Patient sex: F
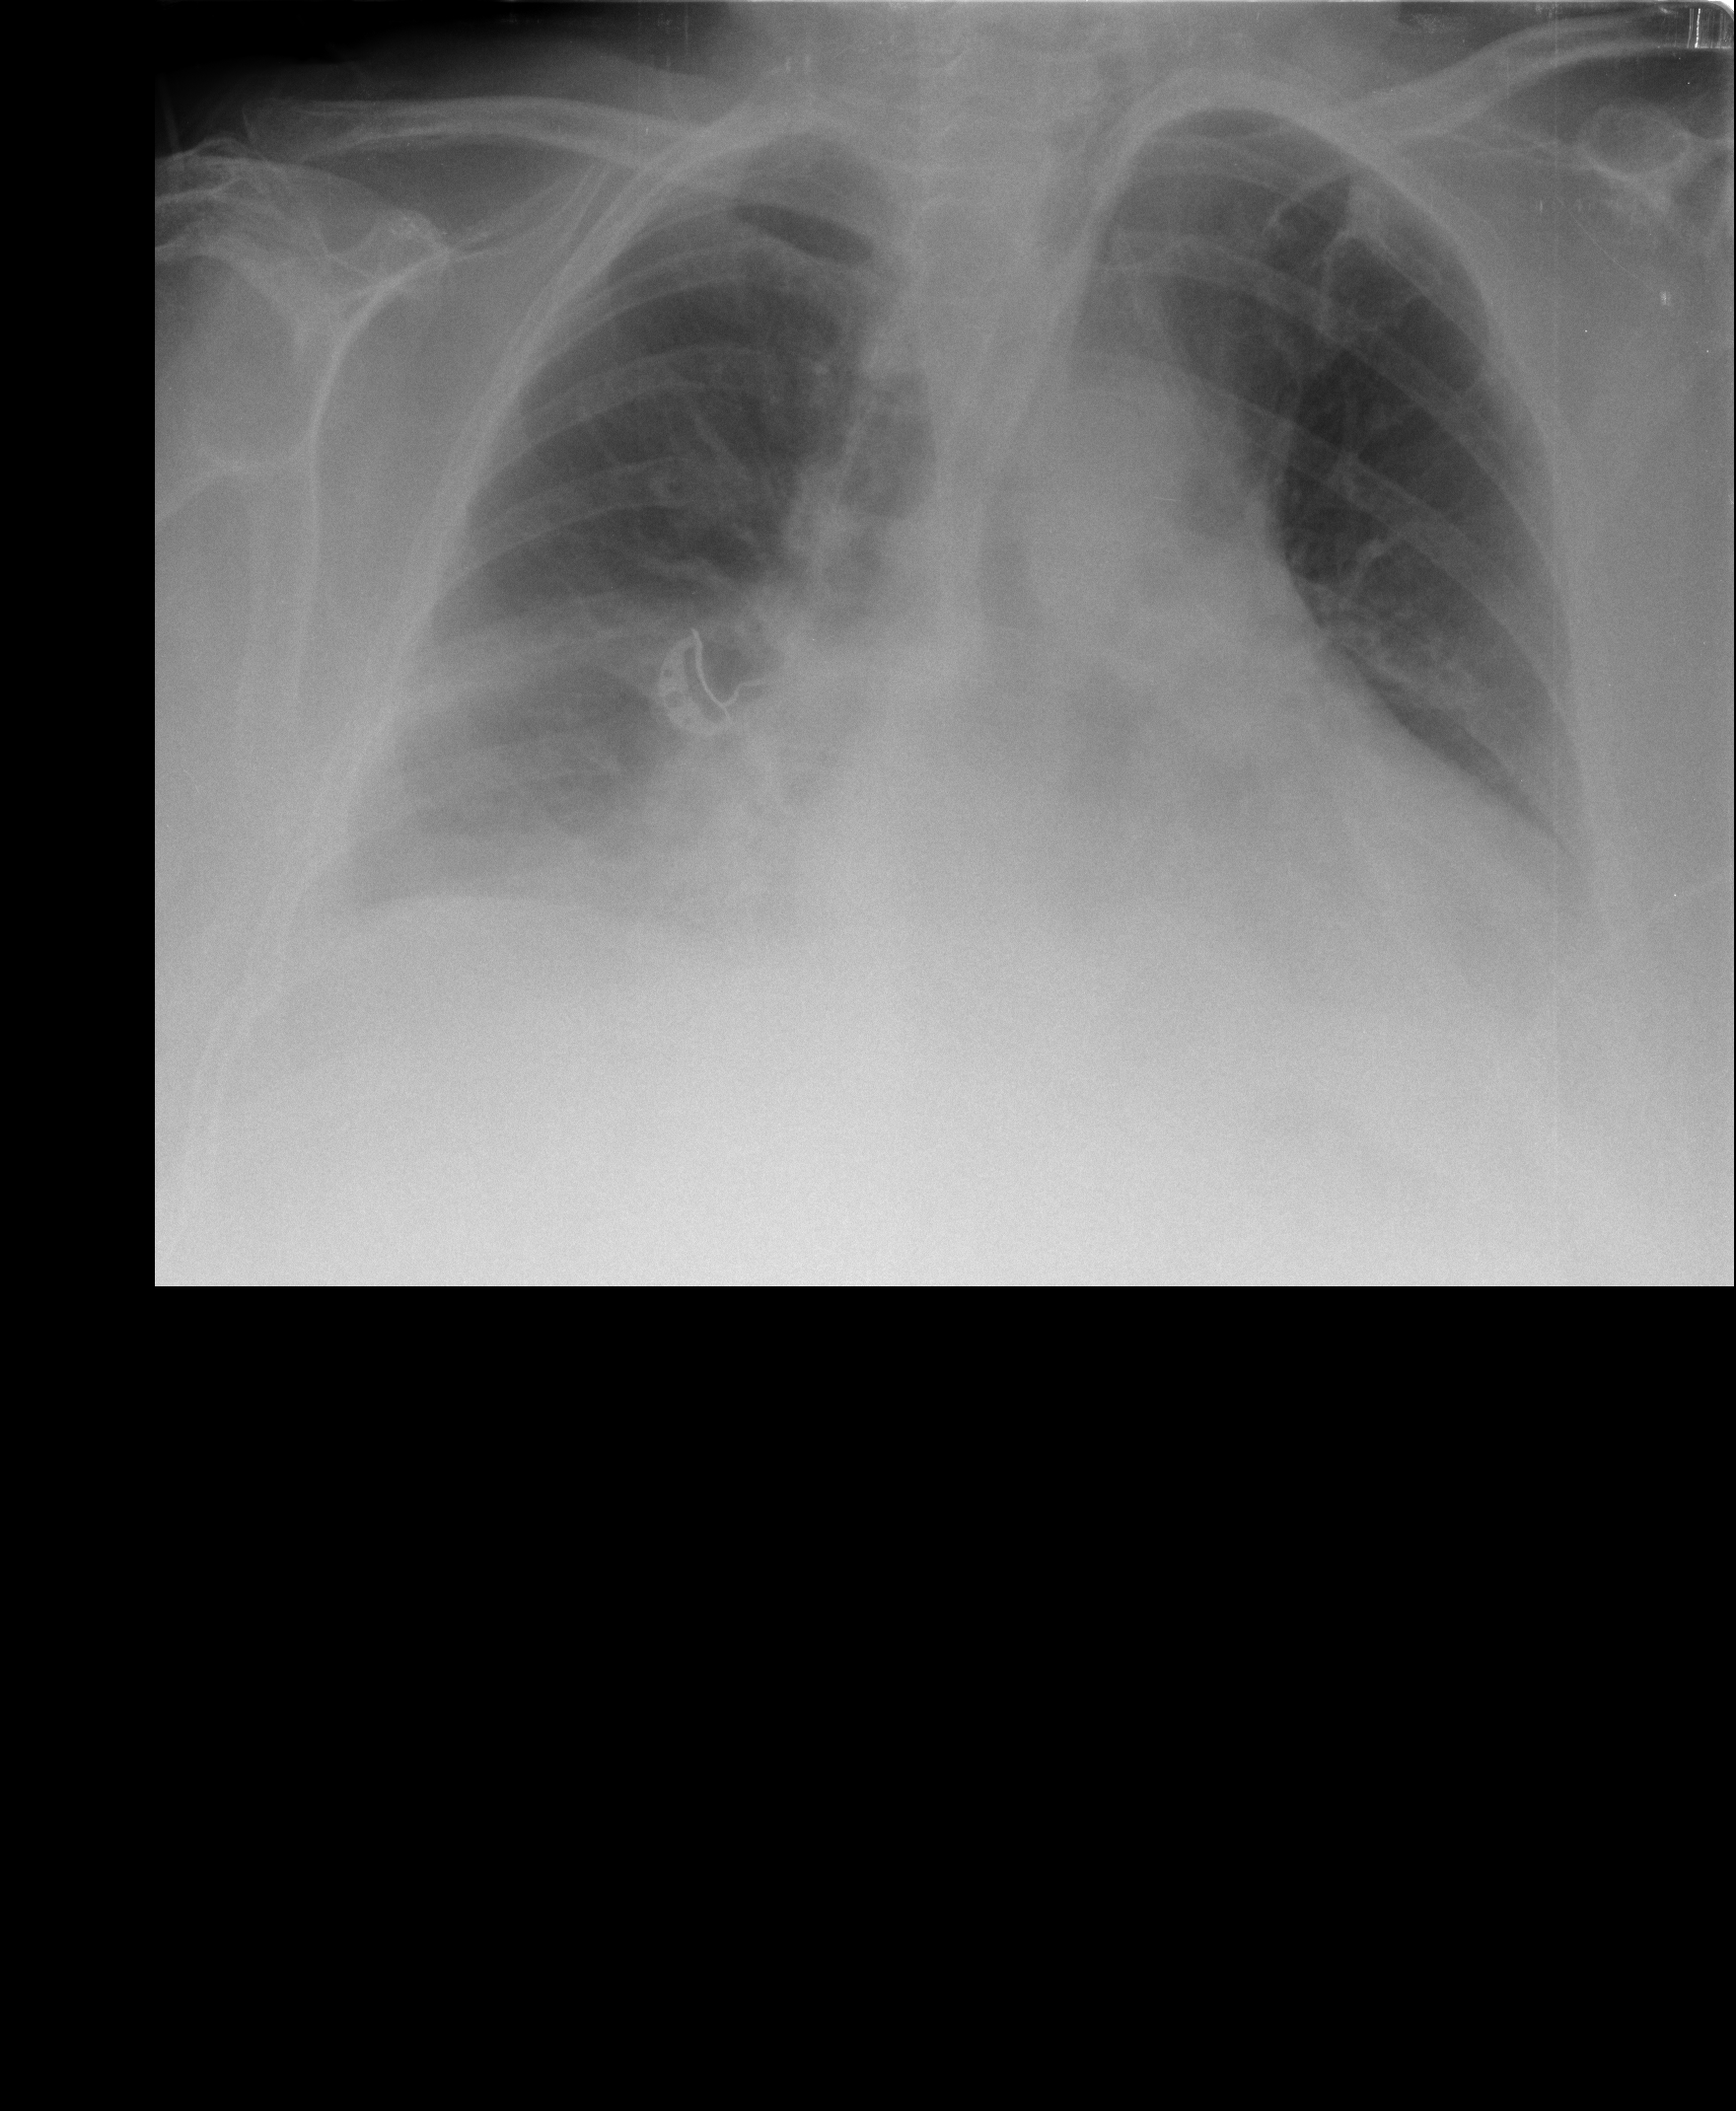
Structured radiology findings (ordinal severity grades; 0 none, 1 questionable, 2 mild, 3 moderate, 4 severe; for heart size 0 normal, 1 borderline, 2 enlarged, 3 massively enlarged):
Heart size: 0
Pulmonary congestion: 0
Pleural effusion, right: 0
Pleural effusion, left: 0
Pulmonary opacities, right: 2
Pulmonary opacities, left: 0
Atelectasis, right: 2
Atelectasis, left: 1